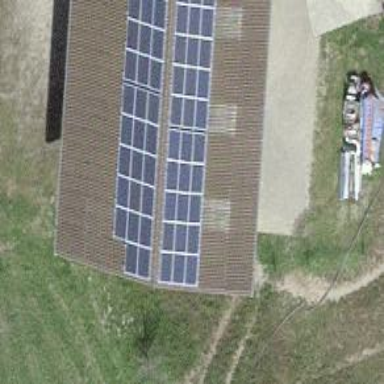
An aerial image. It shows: Solar photovoltaic panel generator.